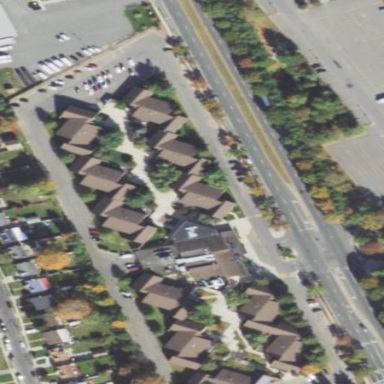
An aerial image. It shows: Dormitory building.